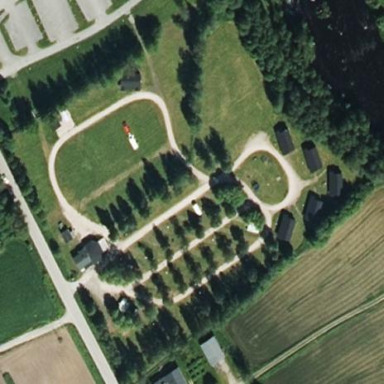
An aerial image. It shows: Campsite where tents and caravans are present. Perfect spot for outdoor enthusiasts to relax and unwind.